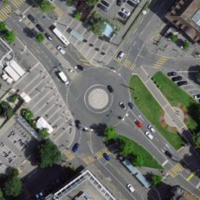
EUNIS habitat code: 54
Species observed at this site:
Chroicocephalus ridibundus
Phalacrocorax carbo
Taxus baccata
Larus michahellis
Cygnus olor
Fulica atra
Jasminum nudiflorum
Anas platyrhynchos
Aythya ferina
Streptopelia decaocto
Aix galericulata
Aythya fuligula
Columba livia